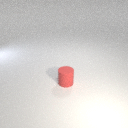
small red rubber cylinder